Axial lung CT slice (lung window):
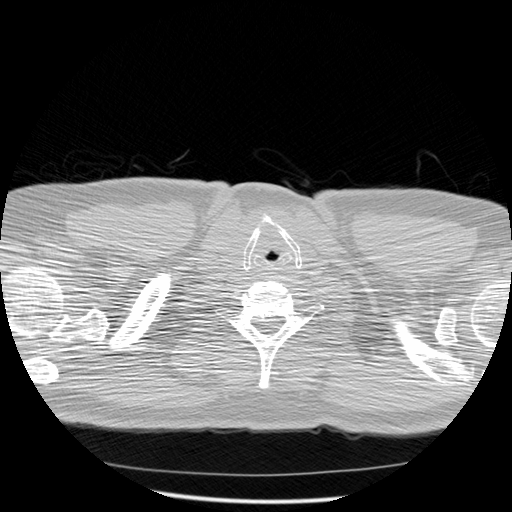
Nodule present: no